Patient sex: M
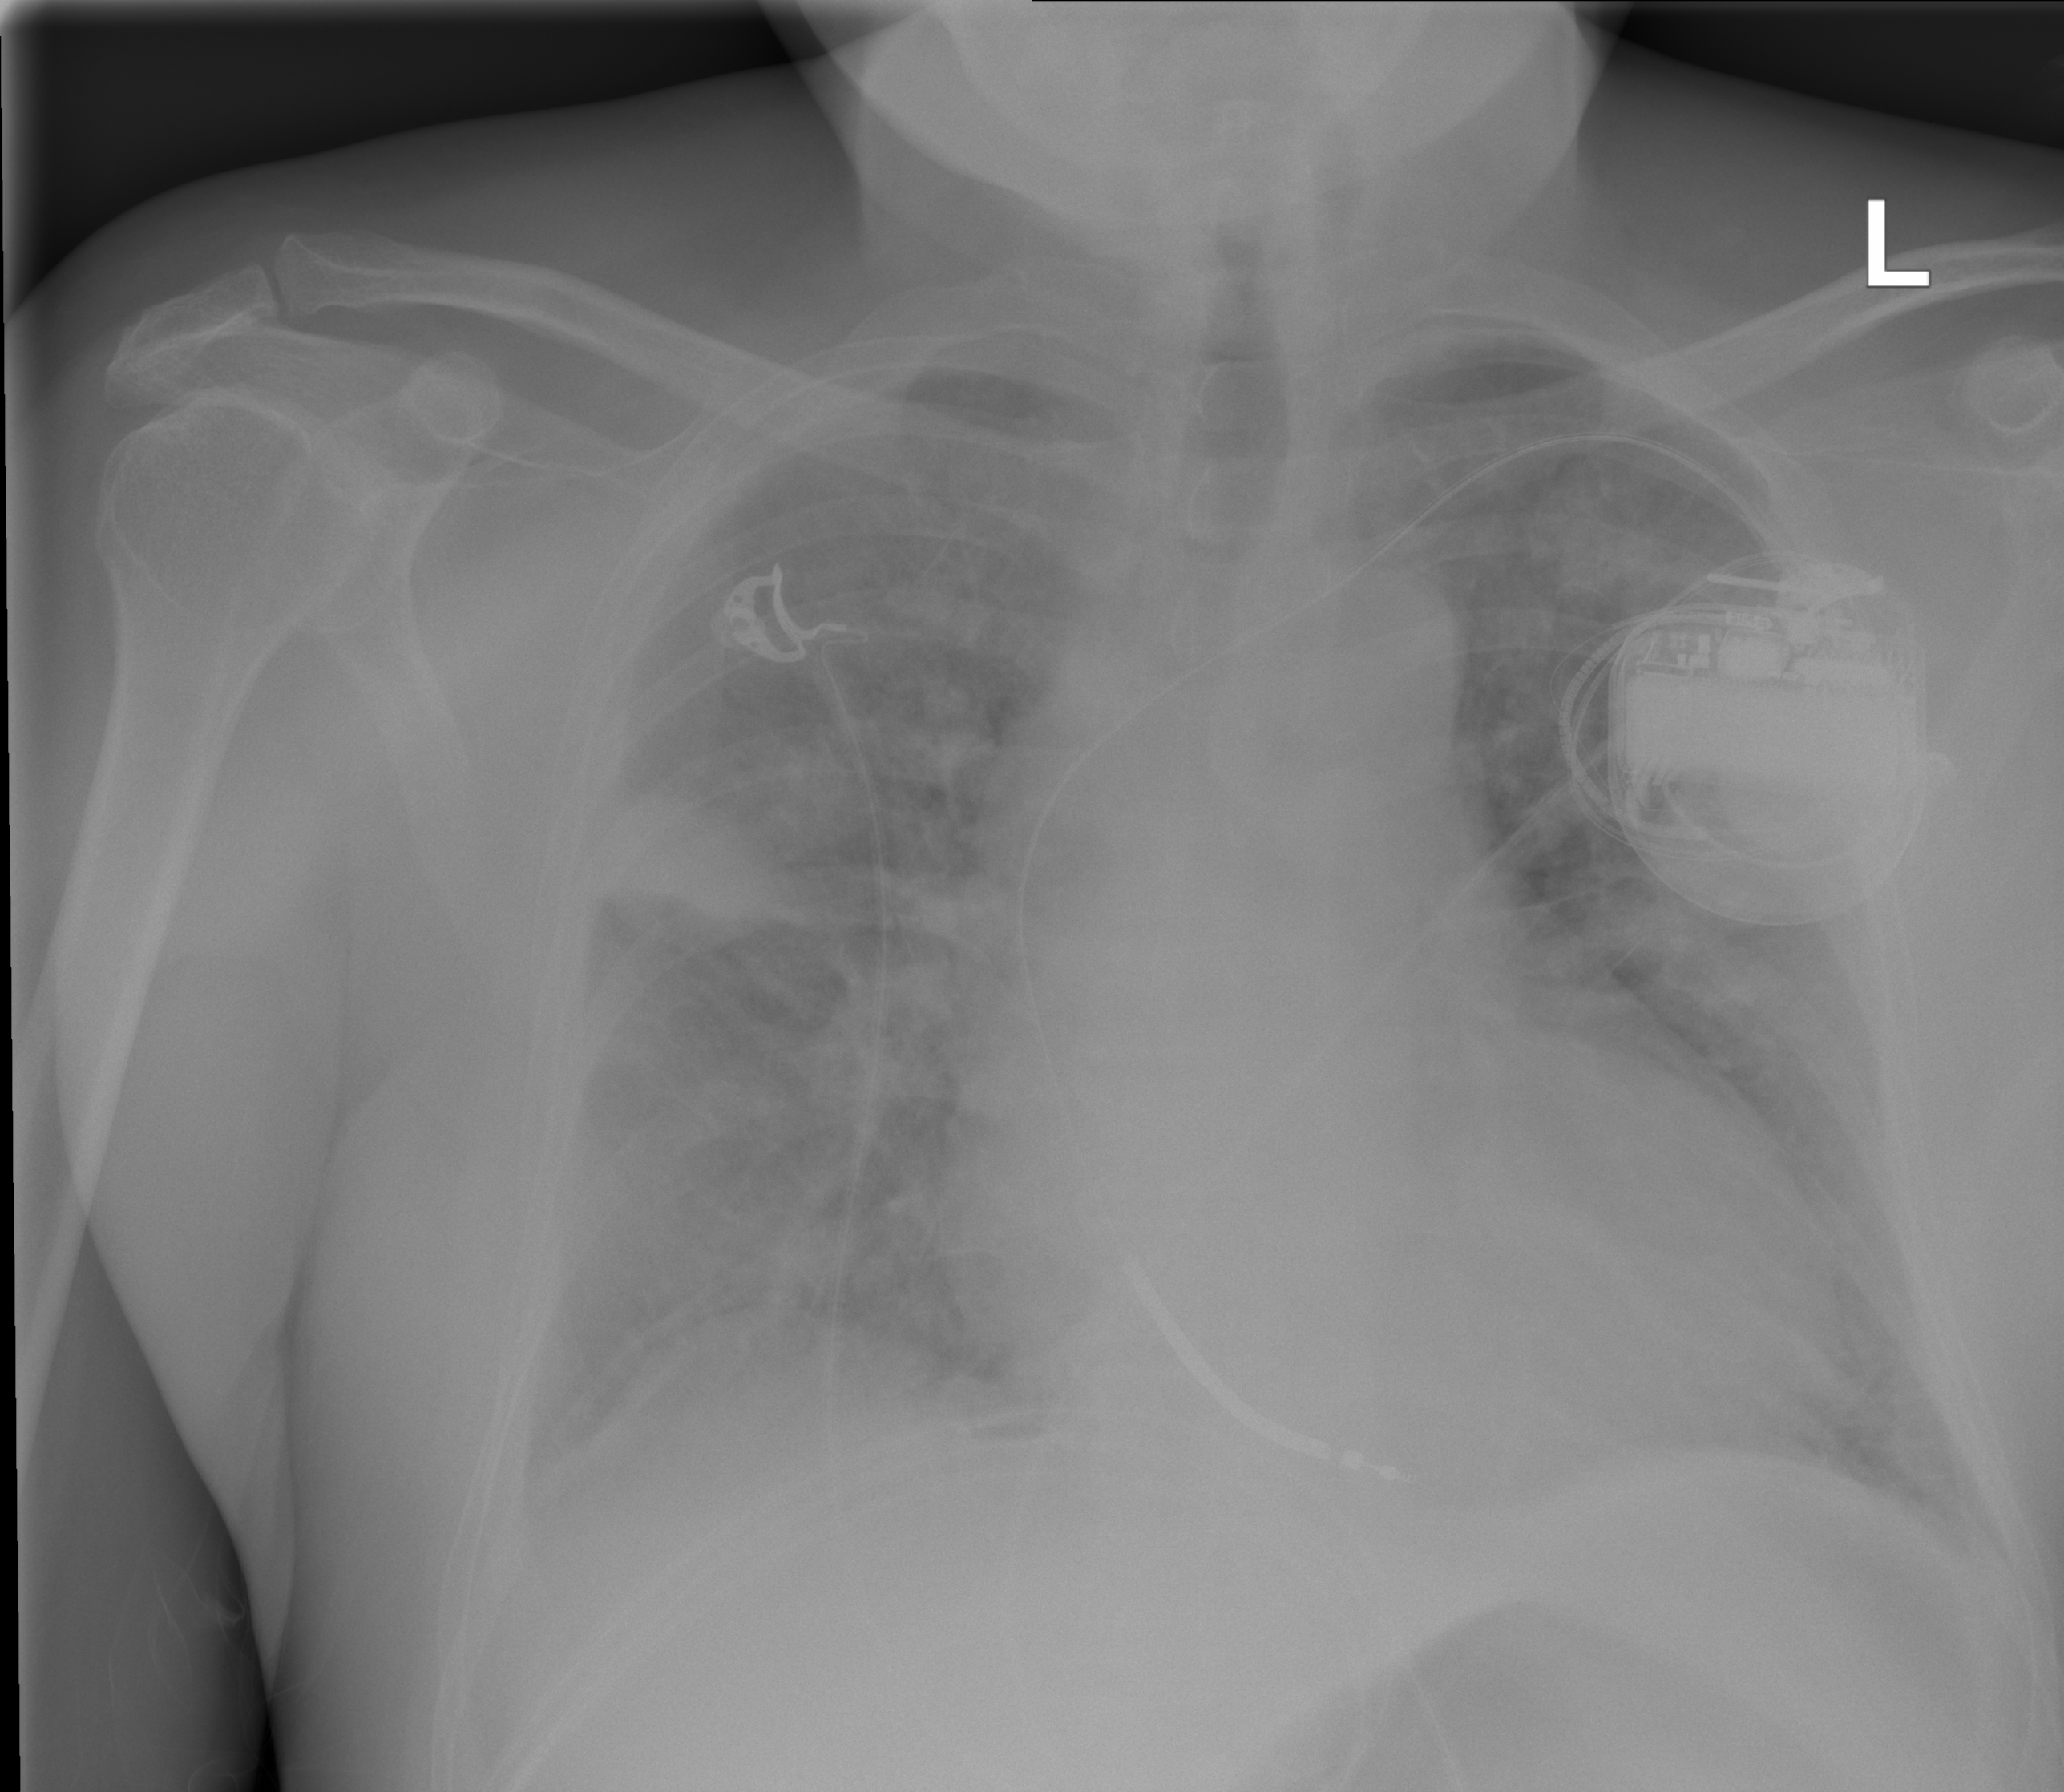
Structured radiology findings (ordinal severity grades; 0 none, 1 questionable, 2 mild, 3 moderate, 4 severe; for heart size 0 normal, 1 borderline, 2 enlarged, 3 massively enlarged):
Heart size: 2
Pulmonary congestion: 3
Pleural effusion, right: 3
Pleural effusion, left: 0
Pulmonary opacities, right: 2
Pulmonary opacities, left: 2
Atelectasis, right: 2
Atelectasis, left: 3